Field crop: maize
Growth stage: 1
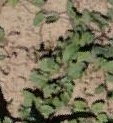
Species: convolvulus